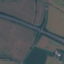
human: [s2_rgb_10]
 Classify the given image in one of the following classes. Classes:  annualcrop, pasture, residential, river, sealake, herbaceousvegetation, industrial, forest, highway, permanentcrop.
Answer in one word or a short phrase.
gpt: Highway